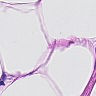
Metastatic tissue present: no